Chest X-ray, PA view. Patient: 66 years old, sex M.
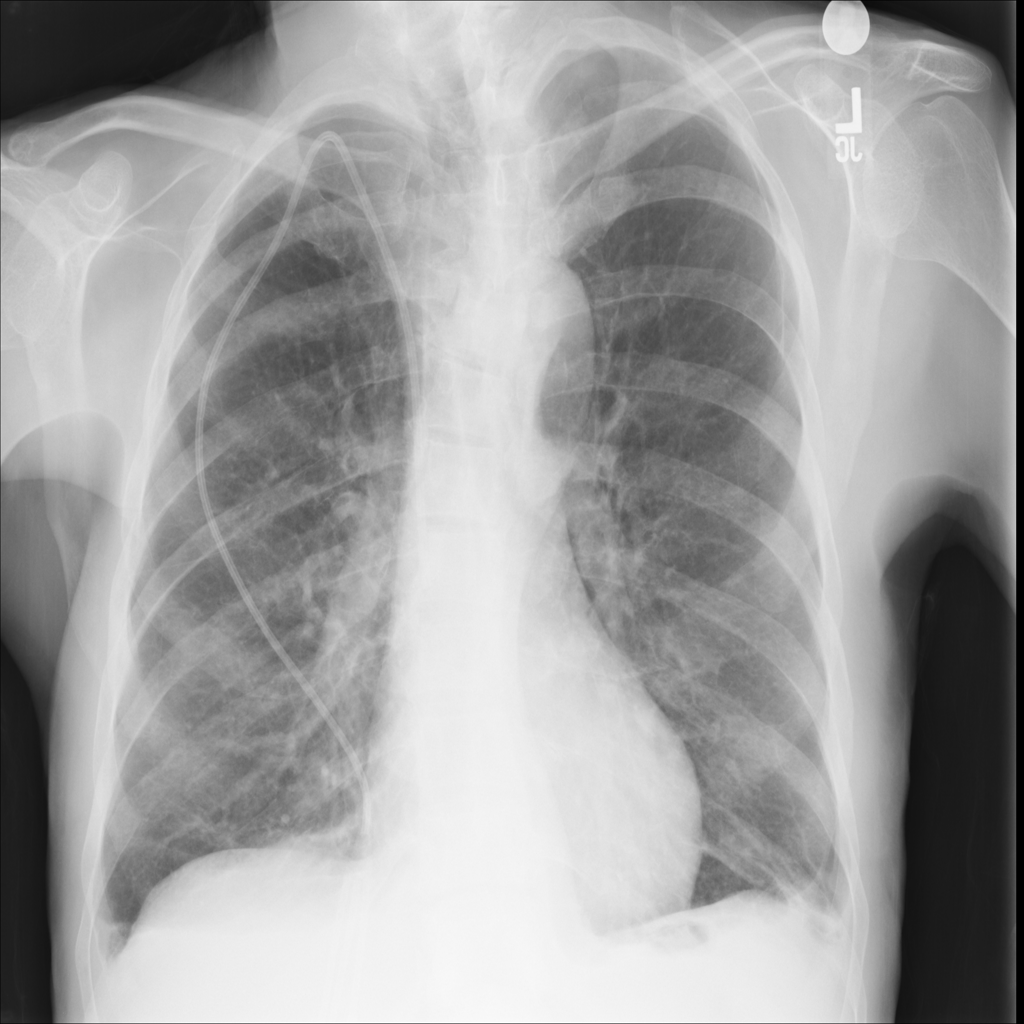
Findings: No Finding